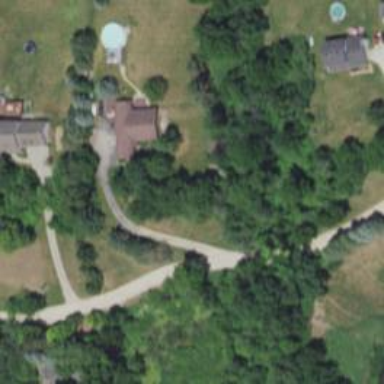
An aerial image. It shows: Driveway.